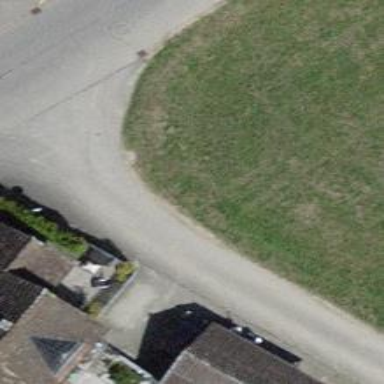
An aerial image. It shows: Agricultural motorcar on asphalt residential road.